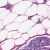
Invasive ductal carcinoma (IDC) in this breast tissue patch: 0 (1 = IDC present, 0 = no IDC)